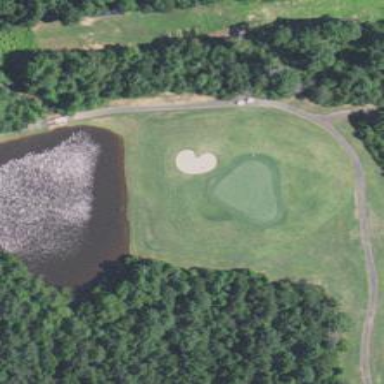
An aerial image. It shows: Golf hole.